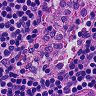
Metastatic tissue present: no